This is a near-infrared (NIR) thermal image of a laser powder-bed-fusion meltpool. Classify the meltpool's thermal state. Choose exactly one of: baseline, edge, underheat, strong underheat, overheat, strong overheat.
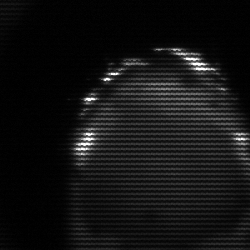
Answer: edge